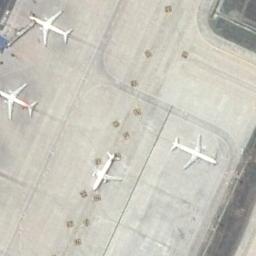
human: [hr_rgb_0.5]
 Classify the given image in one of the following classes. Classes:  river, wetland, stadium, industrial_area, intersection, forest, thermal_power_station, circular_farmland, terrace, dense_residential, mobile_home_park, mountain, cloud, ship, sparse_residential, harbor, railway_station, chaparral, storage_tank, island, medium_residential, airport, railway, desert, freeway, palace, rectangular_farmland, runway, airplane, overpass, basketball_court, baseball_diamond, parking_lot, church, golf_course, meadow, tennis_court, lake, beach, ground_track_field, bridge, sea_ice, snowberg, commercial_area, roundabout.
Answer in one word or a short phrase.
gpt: airplane